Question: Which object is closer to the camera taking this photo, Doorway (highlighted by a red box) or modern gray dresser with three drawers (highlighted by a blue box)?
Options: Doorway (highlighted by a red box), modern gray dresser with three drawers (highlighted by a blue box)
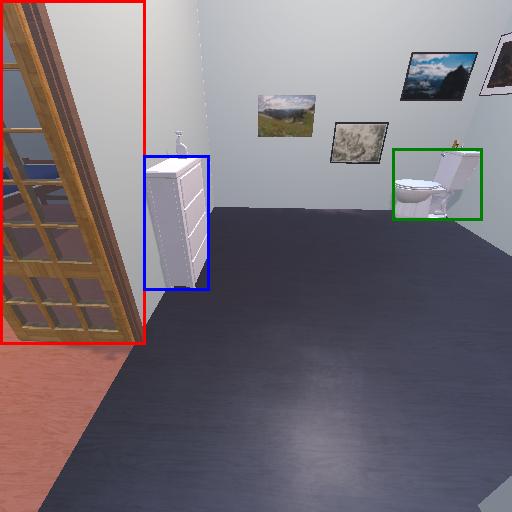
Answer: Doorway (highlighted by a red box)